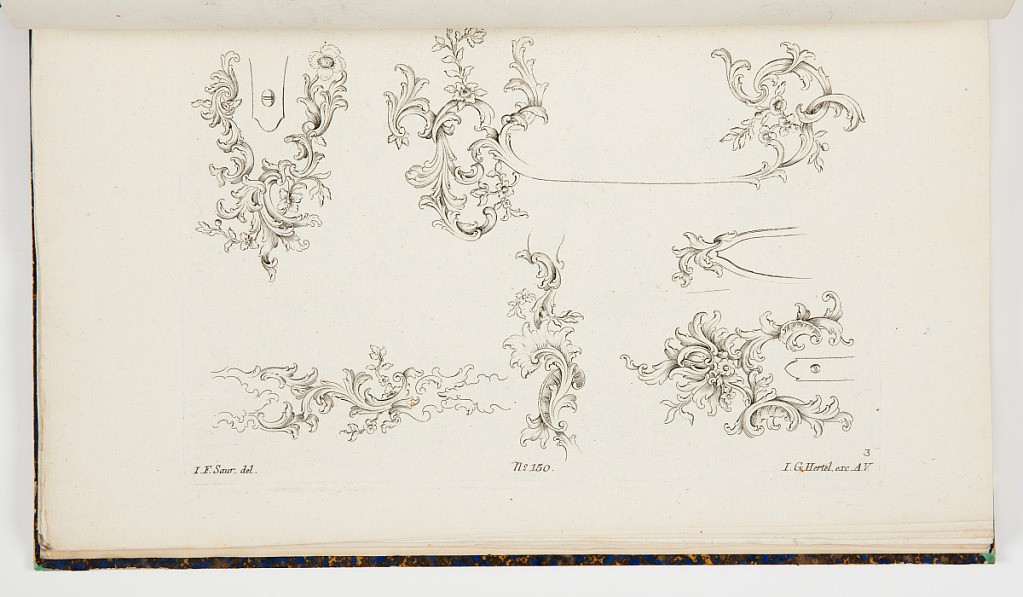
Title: Ornament Designs
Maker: I. F. Saur, German, active 18th century
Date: mid- 18th century
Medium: Etching on off-white laid paper
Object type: Print
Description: Designs for ornament motifs, possibly for metal owing to screw details. The plate is signed and numbered.